Field crop: maize
Growth stage: 2
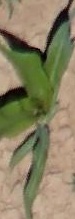
Species: maize